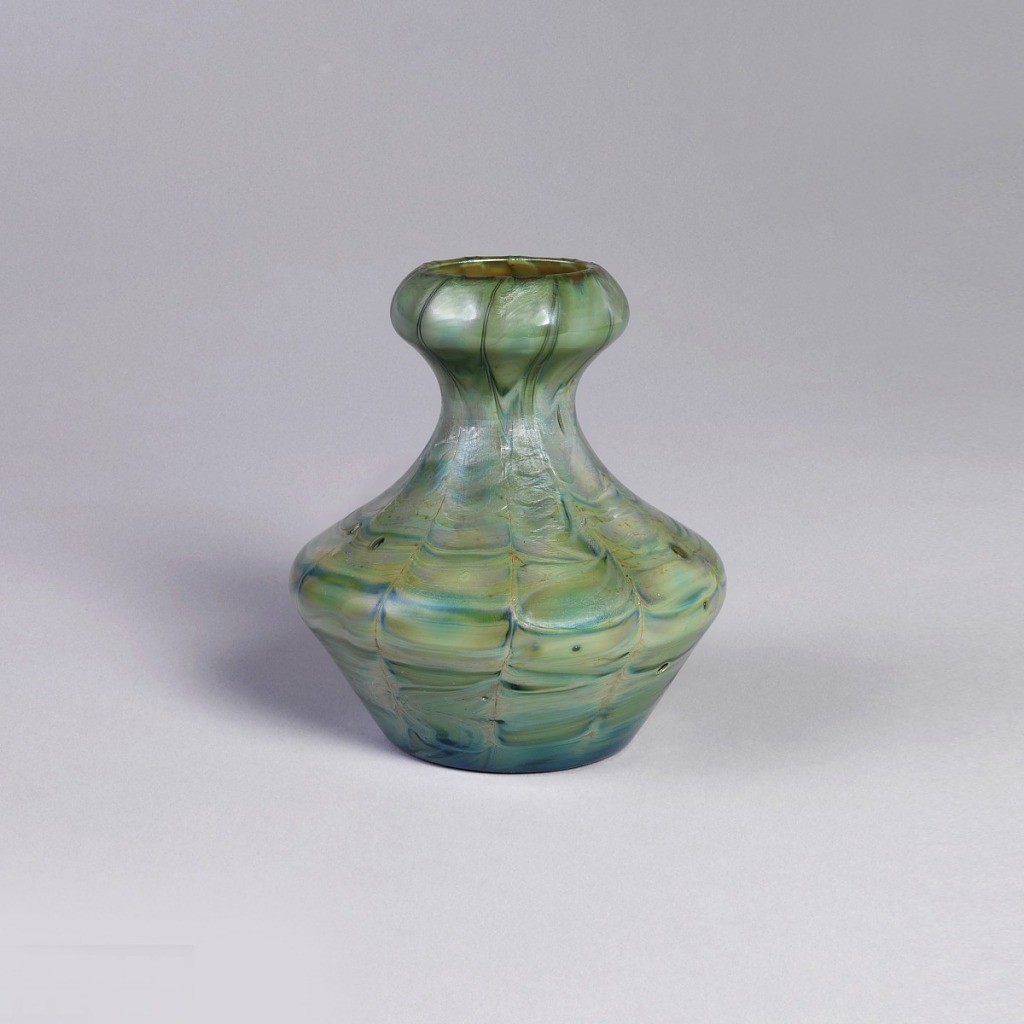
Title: Vase
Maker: Louis Comfort Tiffany, American, 1848–1933
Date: ca. 1900-03
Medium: Mold-blown favrile glass
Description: Opaque, predominantly green with yellow and blue, marbleized. Low angled broad shoulder, convex bulge below mouth.